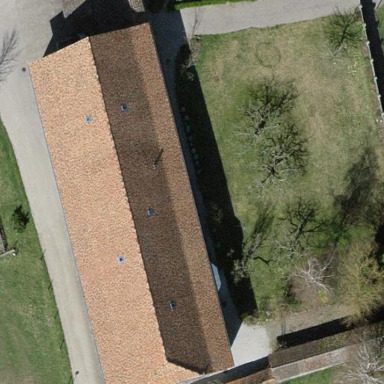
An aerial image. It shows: Gabled building with roof made of roof tiles.